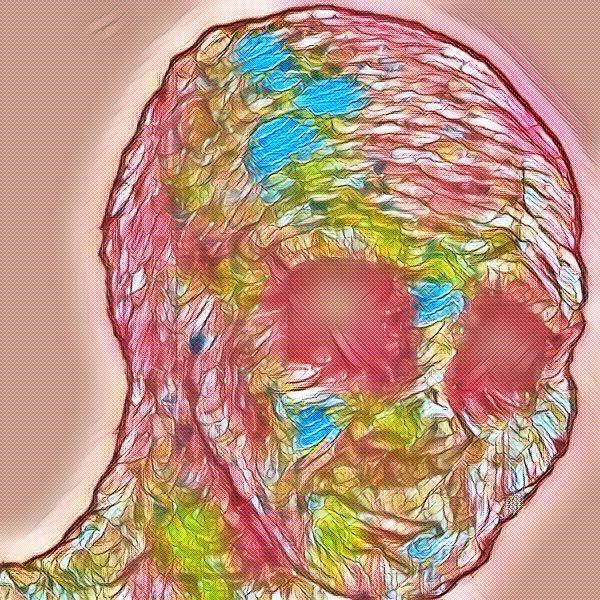
Label: 5_Wojak_with_Background